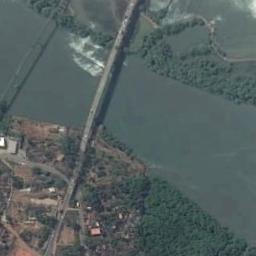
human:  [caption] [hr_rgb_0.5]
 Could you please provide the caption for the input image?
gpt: There is a bridge over the river with many trees beside .

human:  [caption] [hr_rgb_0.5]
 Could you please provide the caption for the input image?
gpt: Two bridges built on a dark blue river and some green plants on both sides of the river .

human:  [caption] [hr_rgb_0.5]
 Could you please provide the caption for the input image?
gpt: There are vehicles on the bridge, And the water under the bridge is muddy .

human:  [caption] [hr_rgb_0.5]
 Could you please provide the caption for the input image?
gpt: The two bridges connect the land on both sides of the turquoise water  There are many buildings and large green spaces on the land .

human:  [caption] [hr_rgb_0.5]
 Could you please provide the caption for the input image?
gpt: Many trees are around the bridge .